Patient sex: F
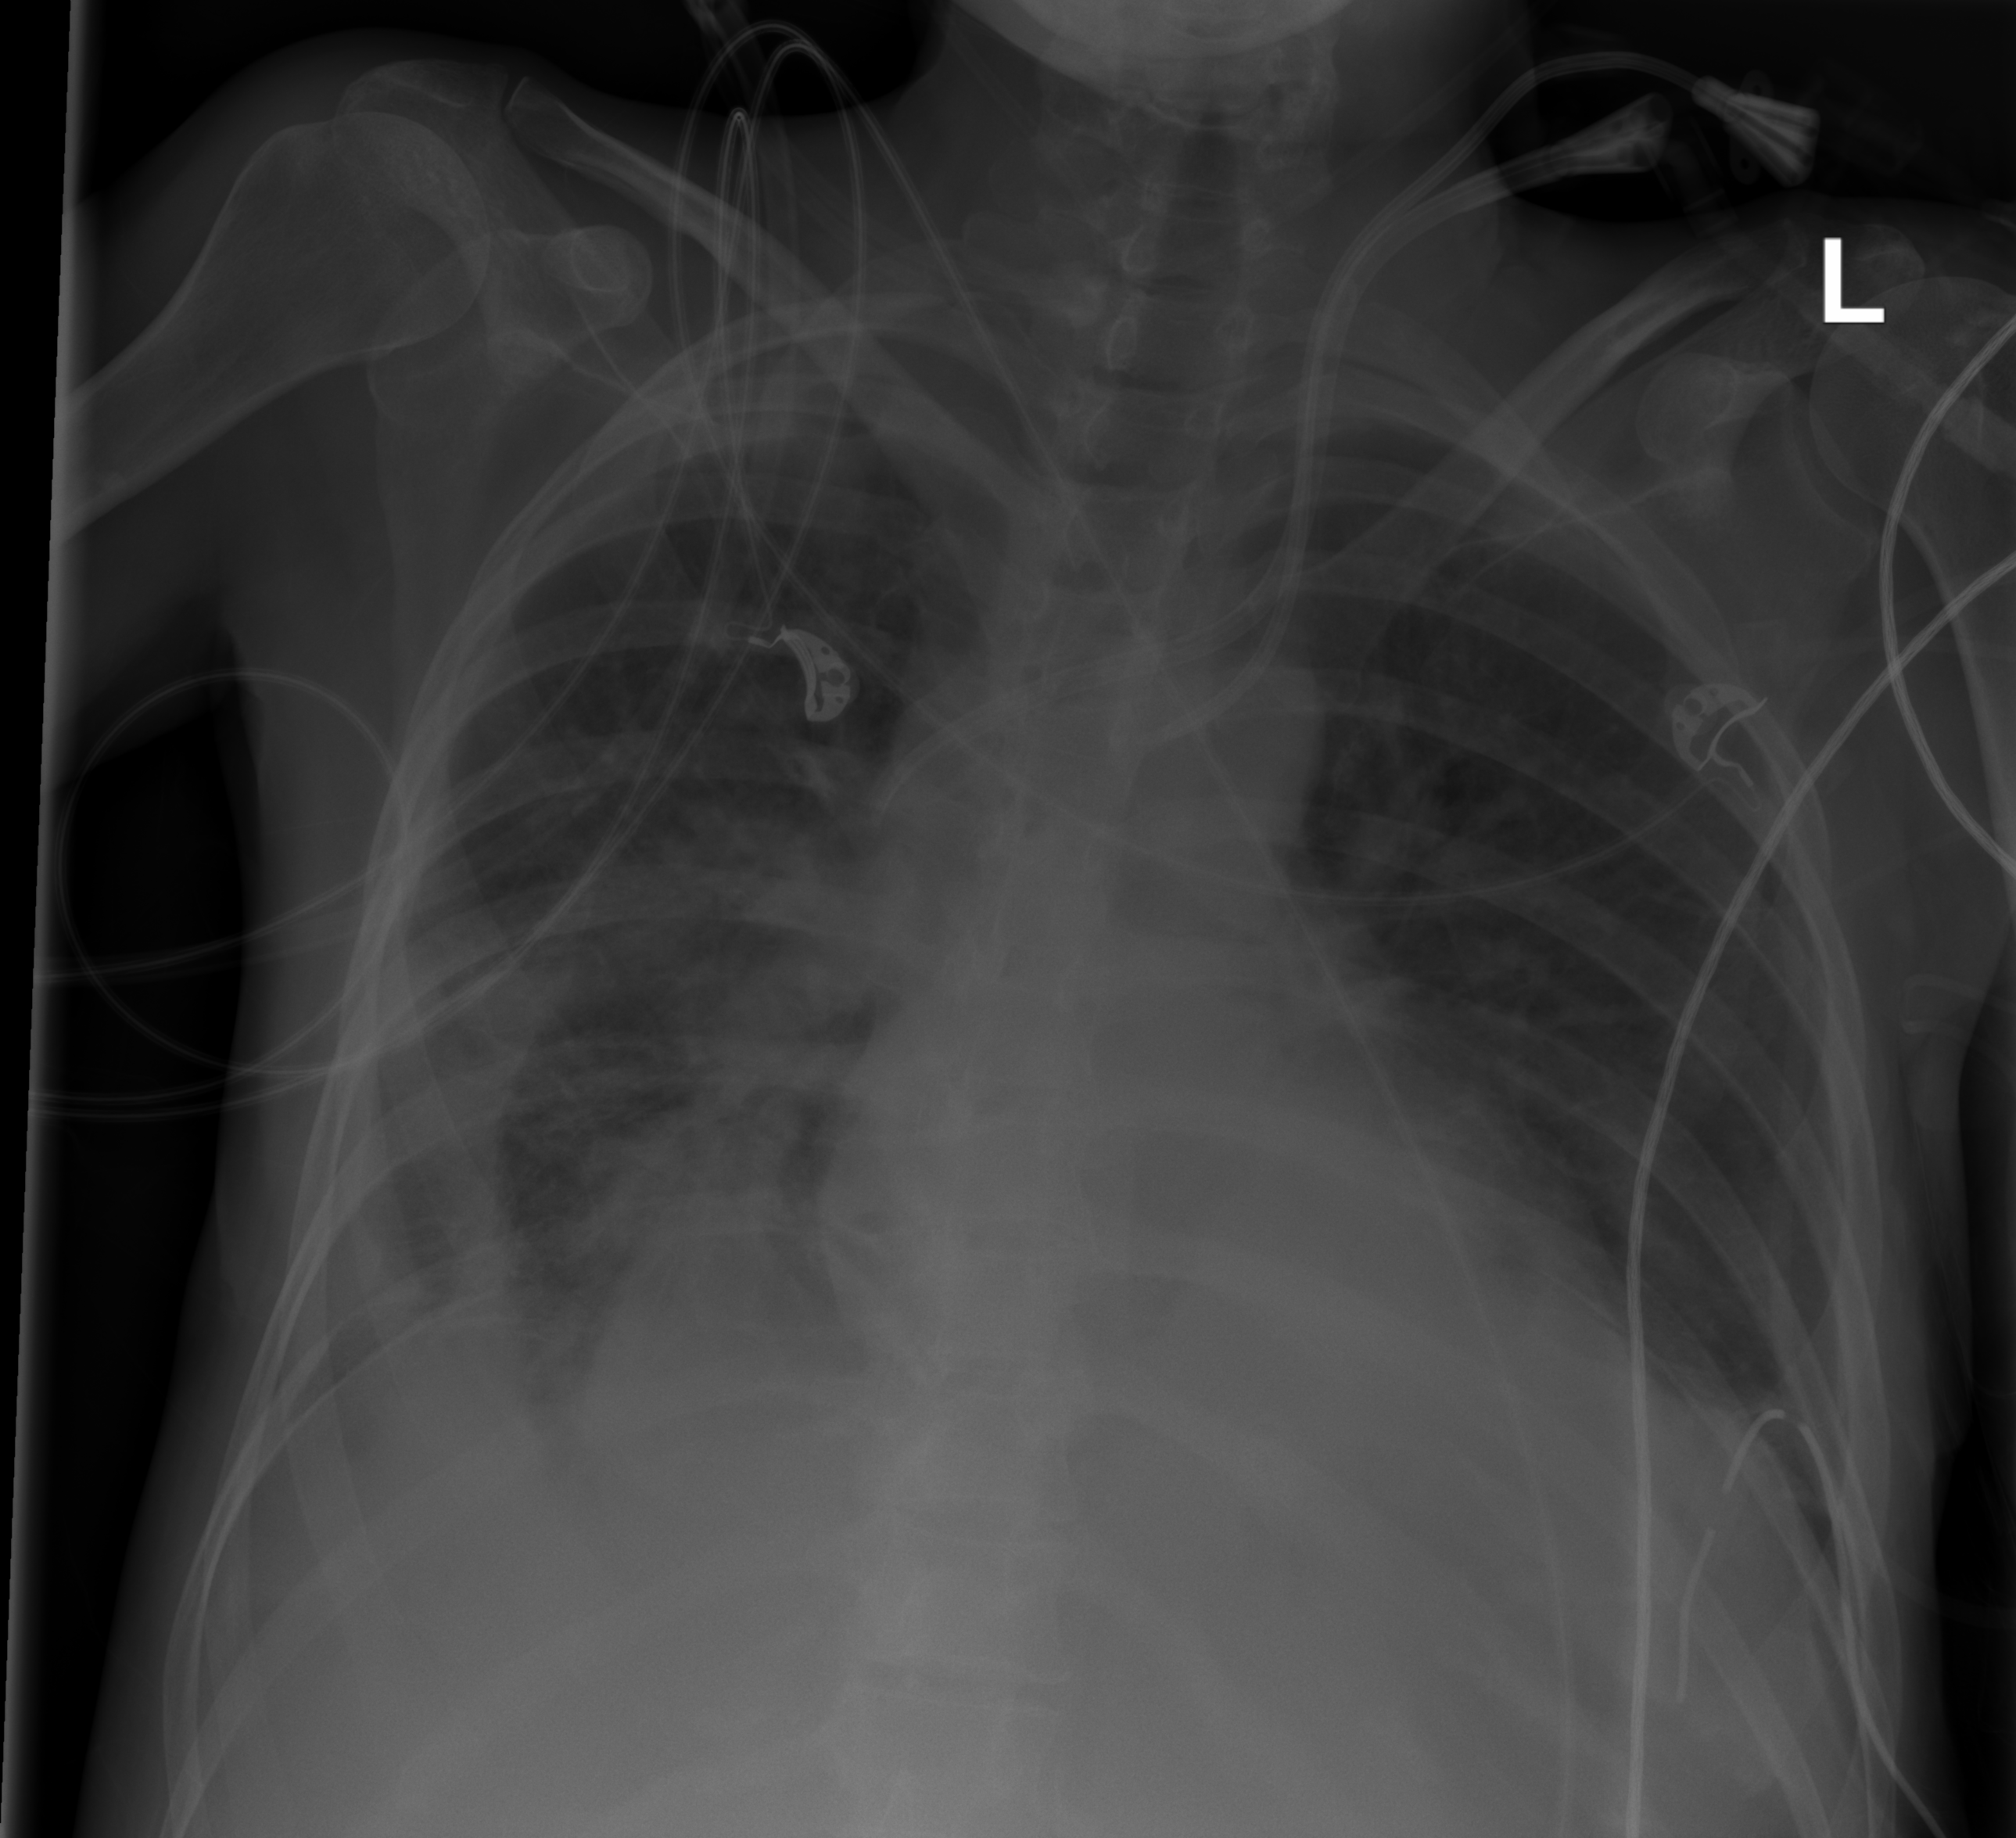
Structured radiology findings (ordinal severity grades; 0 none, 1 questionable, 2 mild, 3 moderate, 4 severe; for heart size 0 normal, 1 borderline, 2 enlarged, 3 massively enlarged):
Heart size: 1
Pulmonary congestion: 0
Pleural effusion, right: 2
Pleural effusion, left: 2
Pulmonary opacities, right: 2
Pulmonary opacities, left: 2
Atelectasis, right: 2
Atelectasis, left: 2